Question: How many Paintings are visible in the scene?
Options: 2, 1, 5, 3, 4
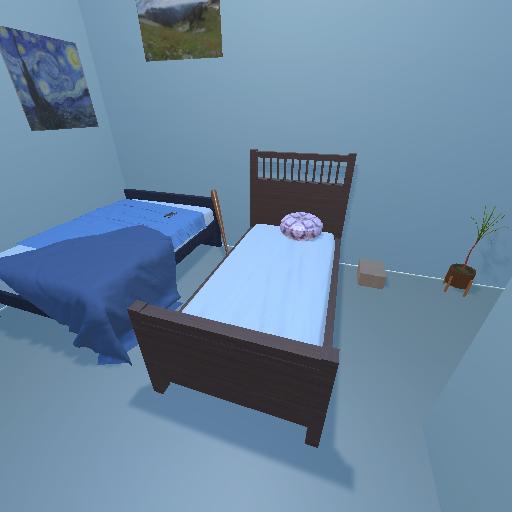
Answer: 2